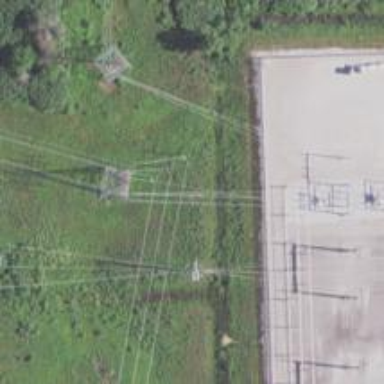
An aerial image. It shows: Triple tower power pole.